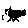
Label: cat